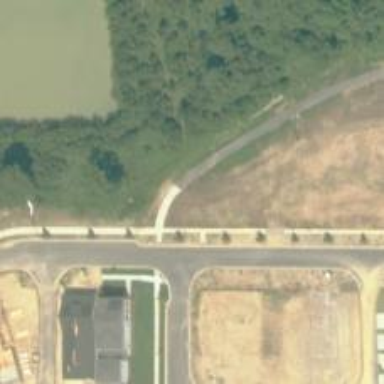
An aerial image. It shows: Unmarked crossing on footway.